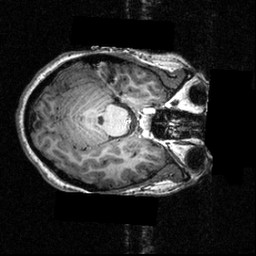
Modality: T1w
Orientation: axial
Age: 21
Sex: female
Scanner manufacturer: siemens
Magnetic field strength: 3.951 T
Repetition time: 1.5 s
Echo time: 0.00335 s